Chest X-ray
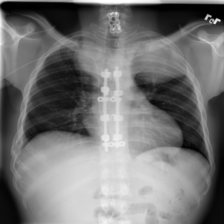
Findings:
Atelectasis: negative
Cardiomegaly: negative
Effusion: negative
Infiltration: negative
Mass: positive
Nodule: negative
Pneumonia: negative
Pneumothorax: negative
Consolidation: negative
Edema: negative
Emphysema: negative
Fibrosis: negative
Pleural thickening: negative
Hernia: negative